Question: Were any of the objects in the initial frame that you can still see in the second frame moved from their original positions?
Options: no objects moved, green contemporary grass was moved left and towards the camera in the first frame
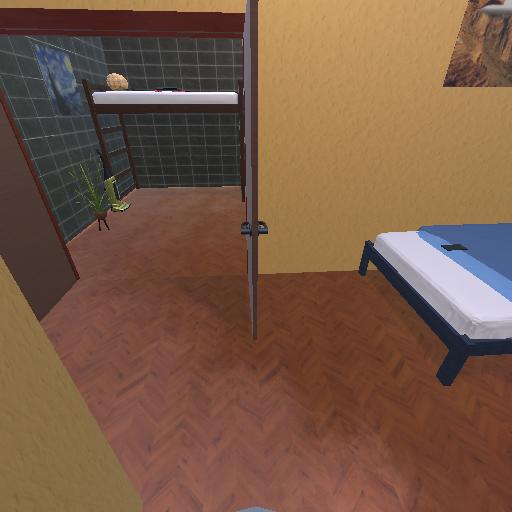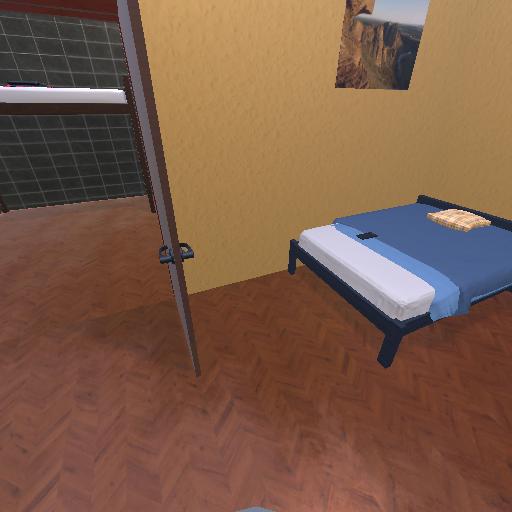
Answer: no objects moved